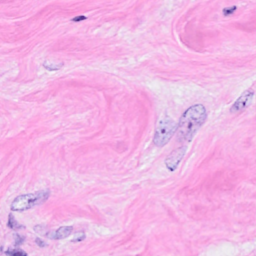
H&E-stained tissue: Breast